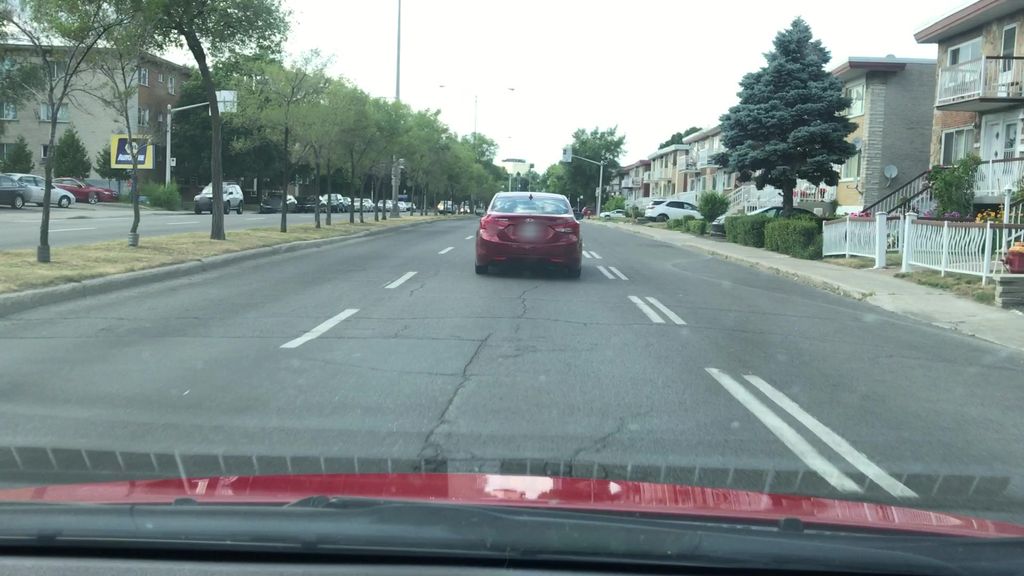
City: montreal